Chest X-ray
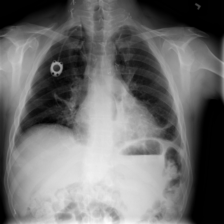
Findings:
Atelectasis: negative
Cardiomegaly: negative
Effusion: negative
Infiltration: negative
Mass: negative
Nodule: negative
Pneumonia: negative
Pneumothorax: negative
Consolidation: negative
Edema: negative
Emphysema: negative
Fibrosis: negative
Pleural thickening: negative
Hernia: negative